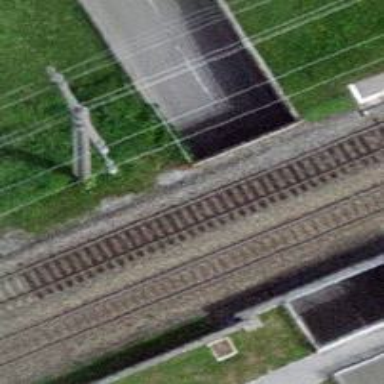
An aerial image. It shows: Railway bridge with electrified contact line. There is one track on the bridge.